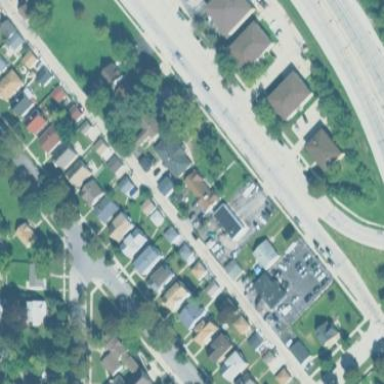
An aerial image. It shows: Sidewalk.